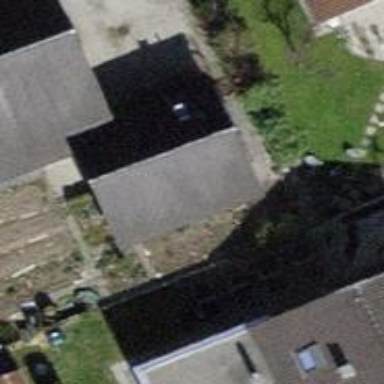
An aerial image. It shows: Building with tiled roof.